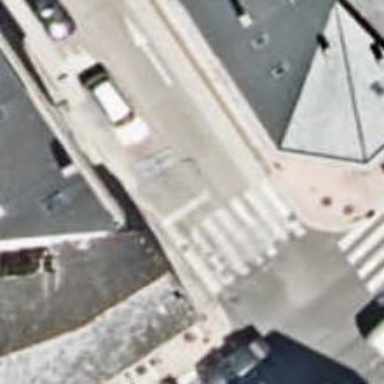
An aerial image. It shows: Road with traffic signals at the crossing.